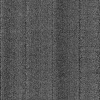
Atmospheric dust classification: dusty